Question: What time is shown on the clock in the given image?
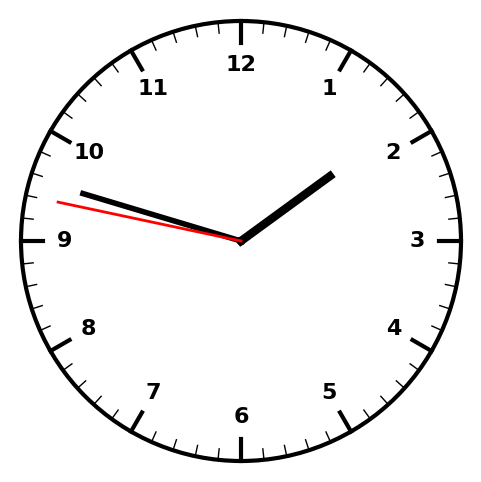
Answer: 01:47:47